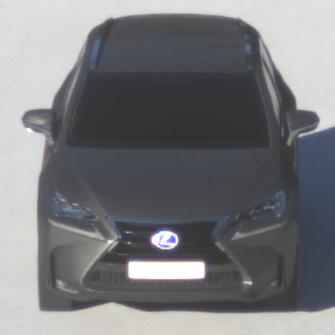
Make: Lexus
Model: NX 300h
Detailed model: NX (AZ1)
Model produced from: 2017/11
Model produced until: 2018/08
Doors: 5
Color: gray
Road condition: dry road
Daytime: sunrise or sunset
Contrast: medium contrast